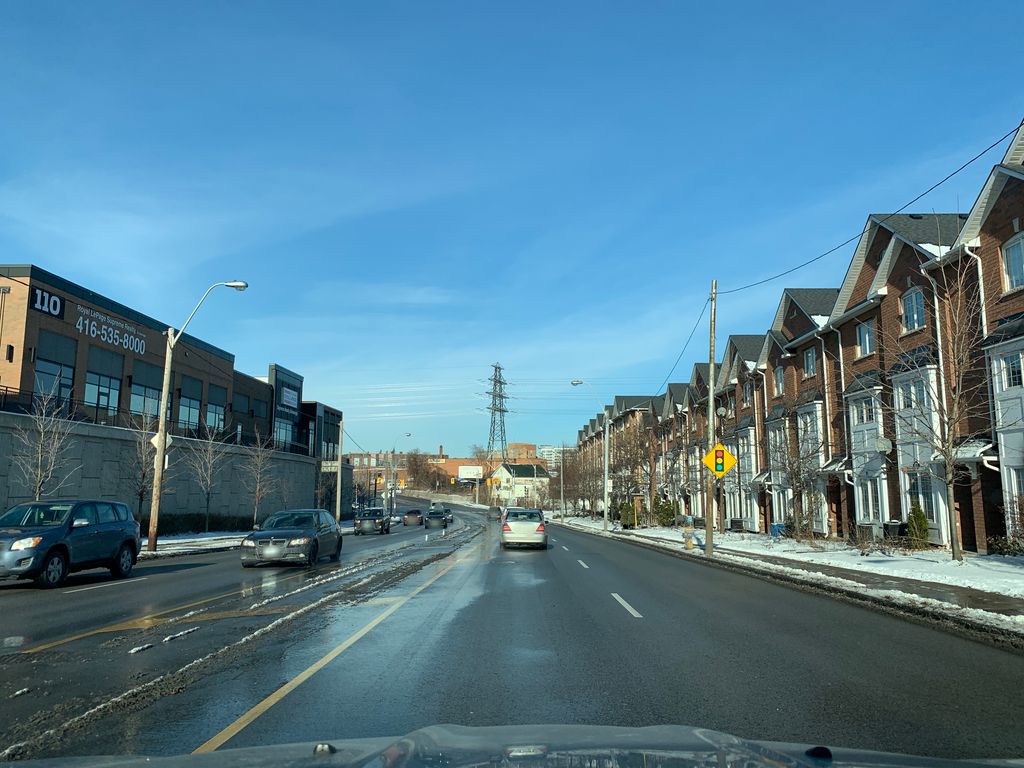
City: toronto